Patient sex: M
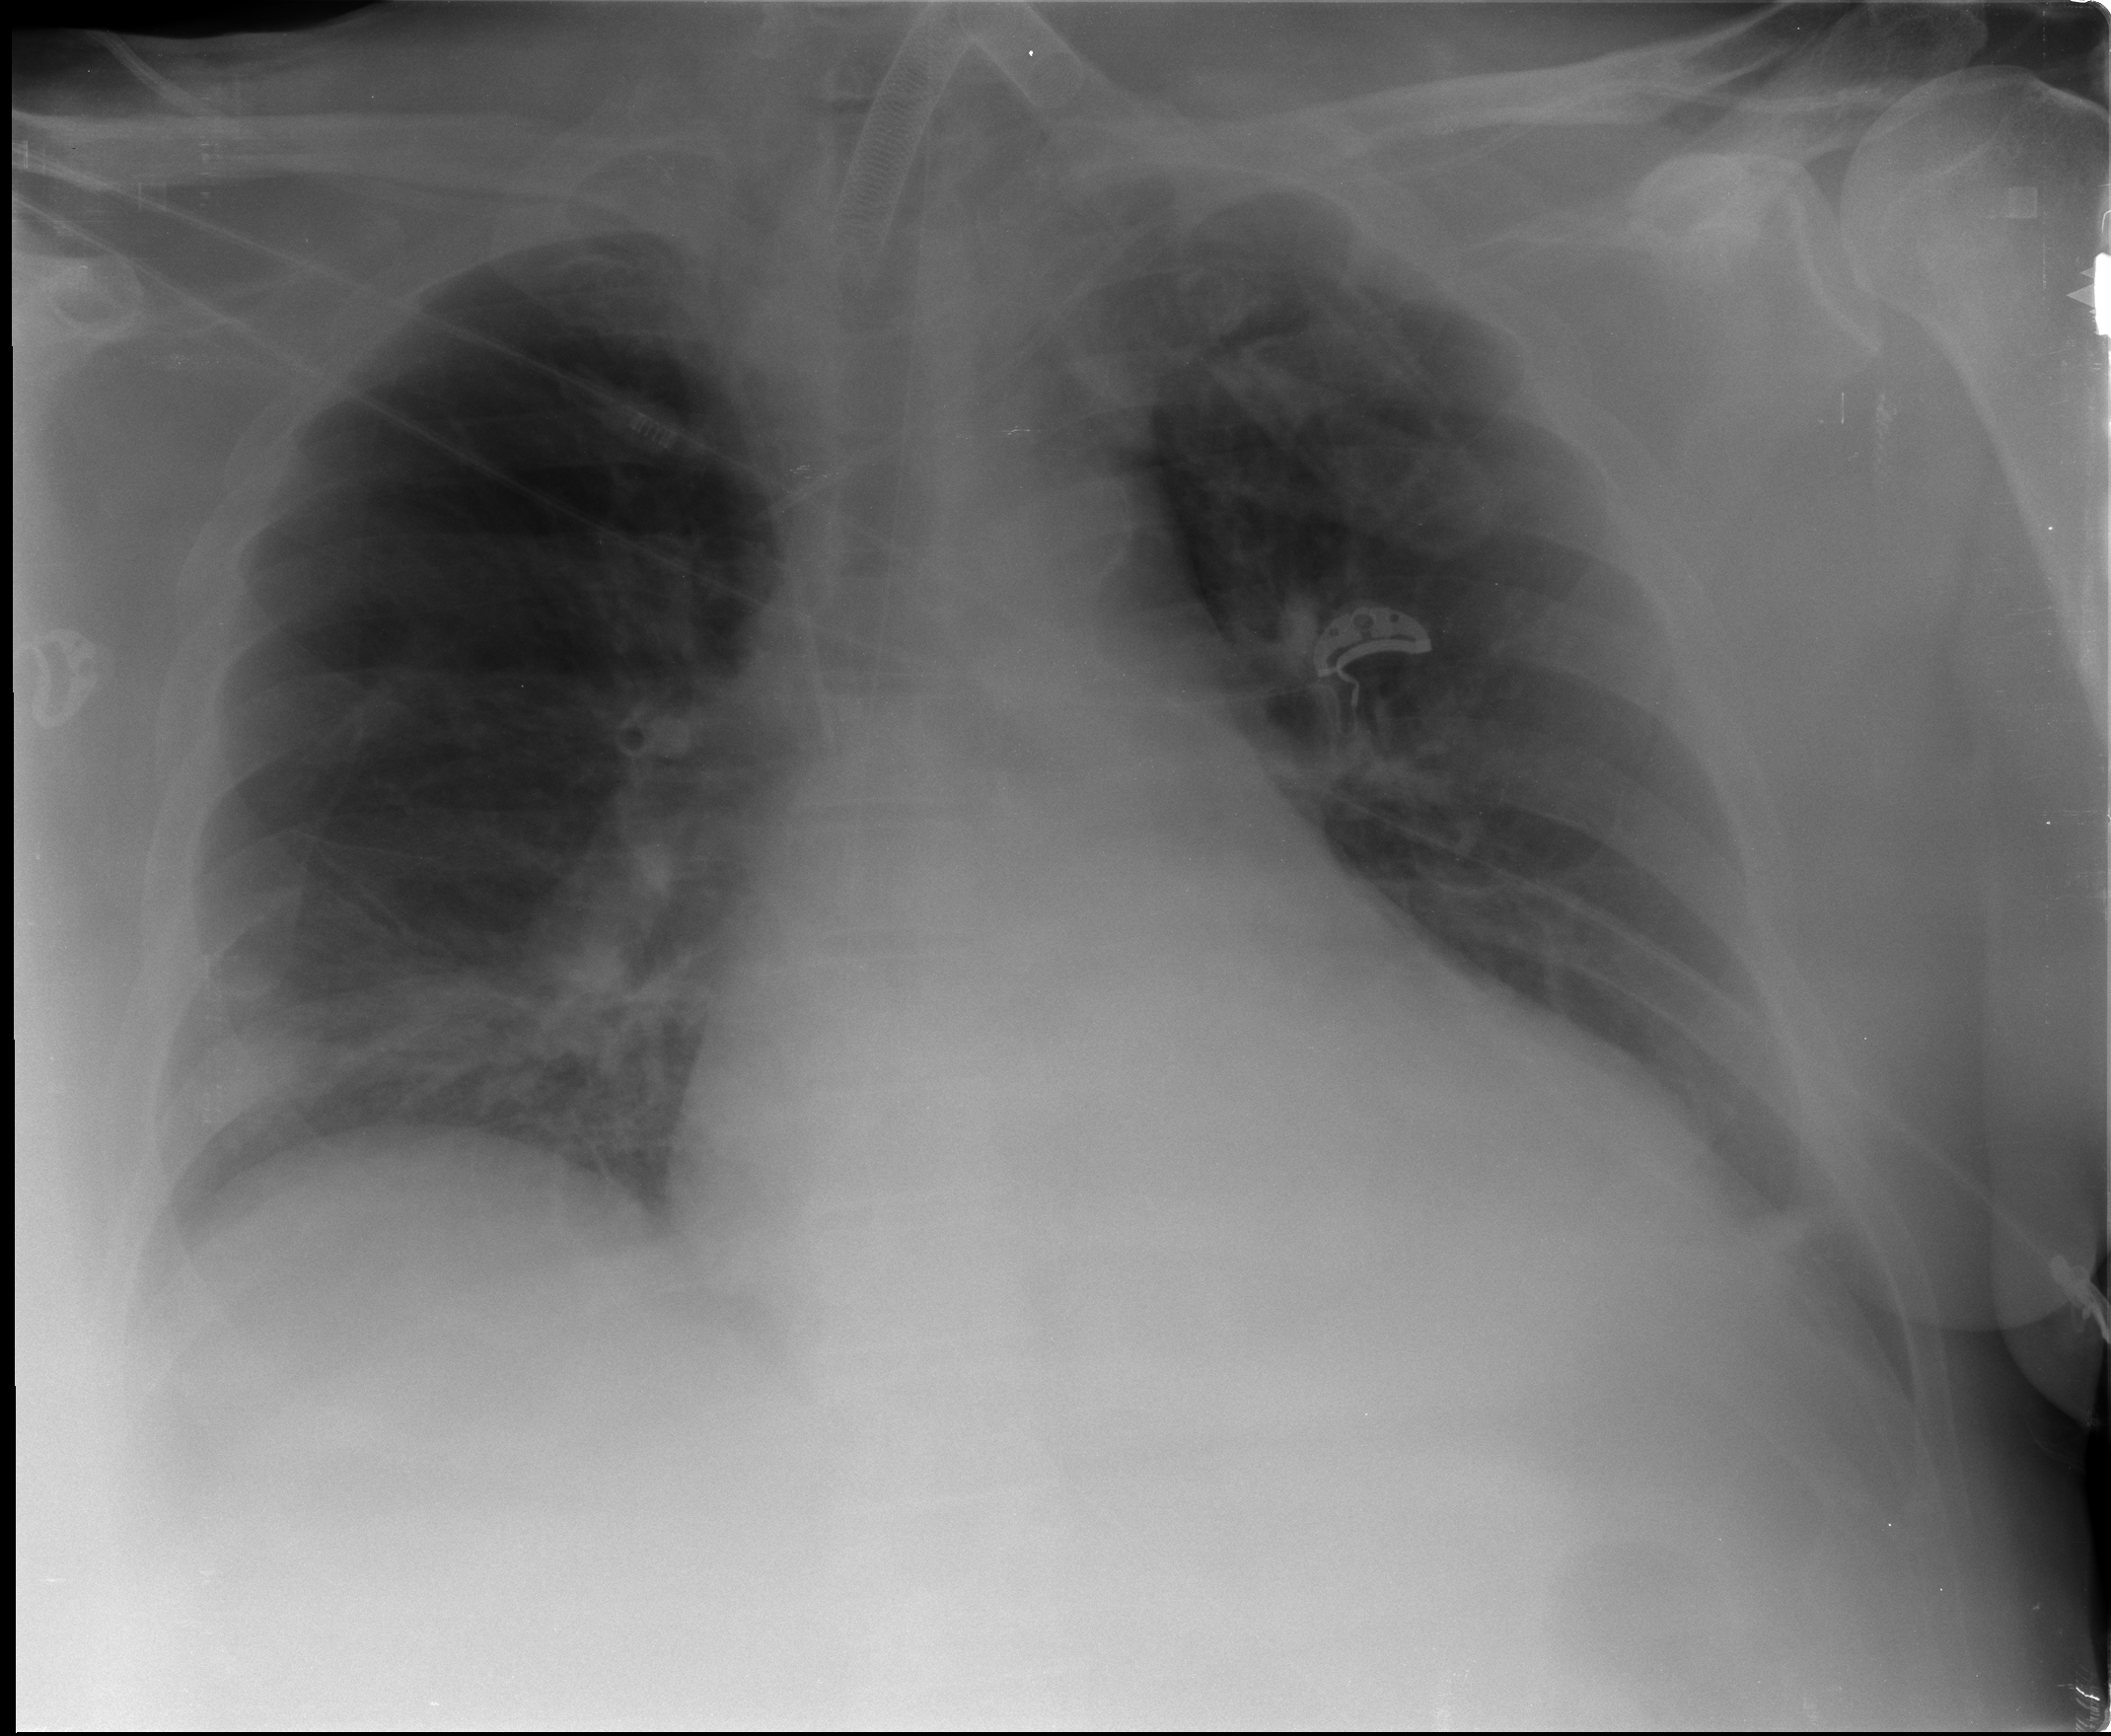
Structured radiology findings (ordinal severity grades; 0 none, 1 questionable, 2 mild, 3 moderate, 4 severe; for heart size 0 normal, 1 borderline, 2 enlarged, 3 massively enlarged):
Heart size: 2
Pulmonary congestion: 2
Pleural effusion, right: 1
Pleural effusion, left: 2
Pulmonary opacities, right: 0
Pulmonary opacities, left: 0
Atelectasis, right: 2
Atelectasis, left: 2